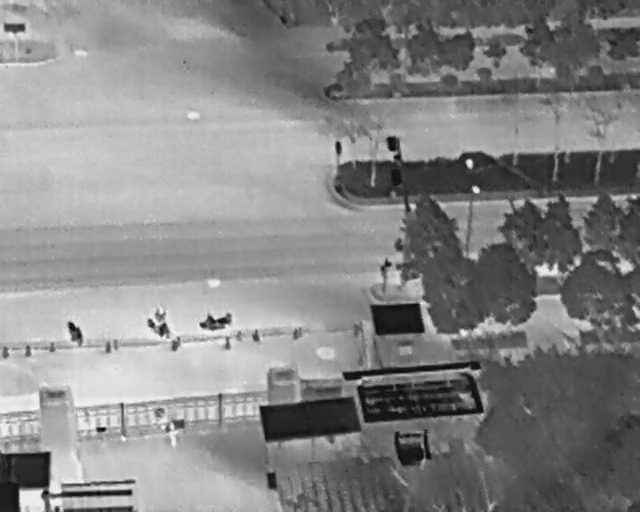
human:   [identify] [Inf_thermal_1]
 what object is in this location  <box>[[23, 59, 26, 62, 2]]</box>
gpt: <ref>1 medium person at the left</ref>

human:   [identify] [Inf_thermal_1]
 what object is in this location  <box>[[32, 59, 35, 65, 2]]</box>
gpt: <ref>1 medium bicycle at the center</ref>

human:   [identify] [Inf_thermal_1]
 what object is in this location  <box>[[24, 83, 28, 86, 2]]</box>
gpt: <ref>1 large person at the bottom left</ref>